Interaction volume radius: 5 \u00c5
Interaction volume height: 25 \u00c5
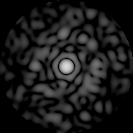
Disorder parameter: 0.804